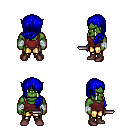
a pixel art fantasy rpg character, male body template, orc, green skin, maroon pirate shirt, gold greaves, blue left-swept hairstyle, white cloth bandages, maroon shoes, dagger, four views (front, back, left, right), 2x2 character sprite sheet, small pixel art, hard edges, no anti-aliasing